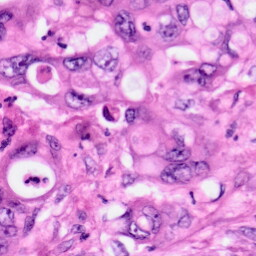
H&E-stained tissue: Pancreatic